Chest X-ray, AP view. Patient: 31 years old, sex M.
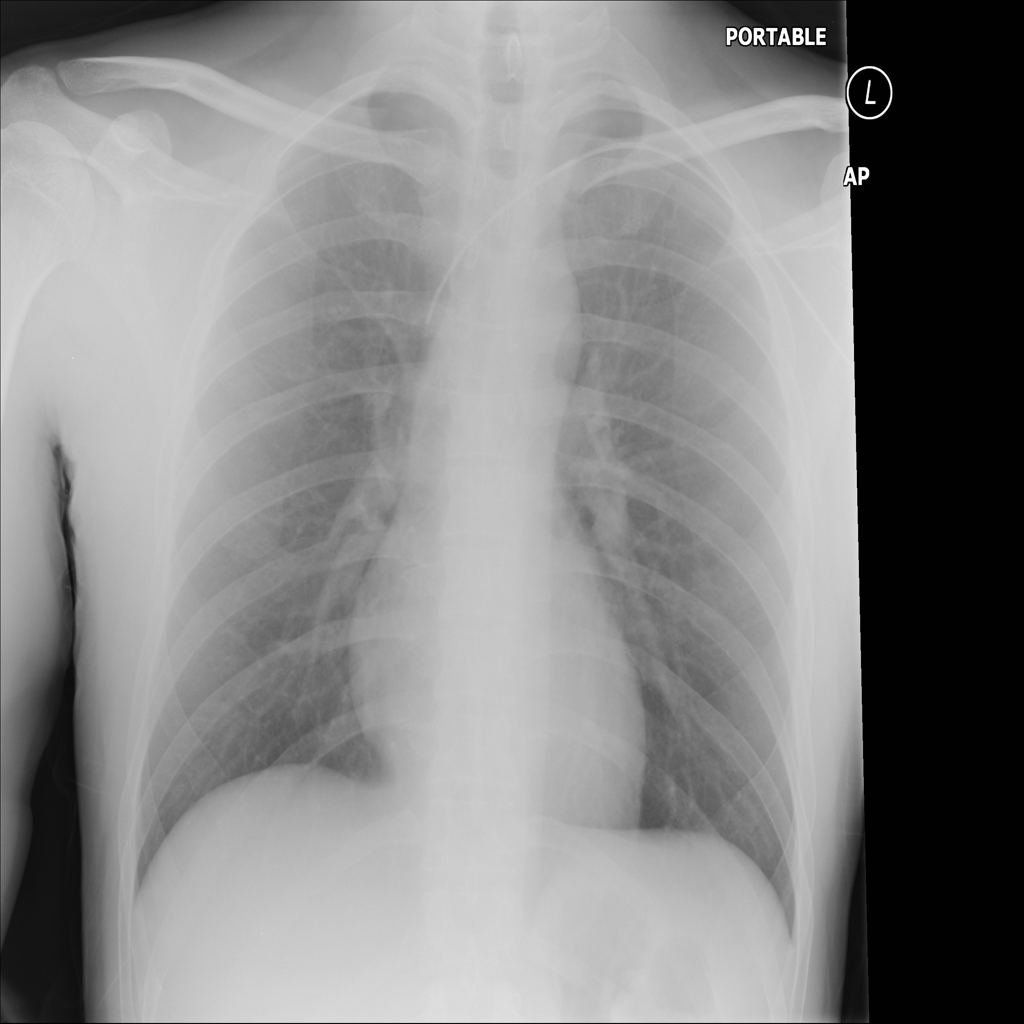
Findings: No Finding